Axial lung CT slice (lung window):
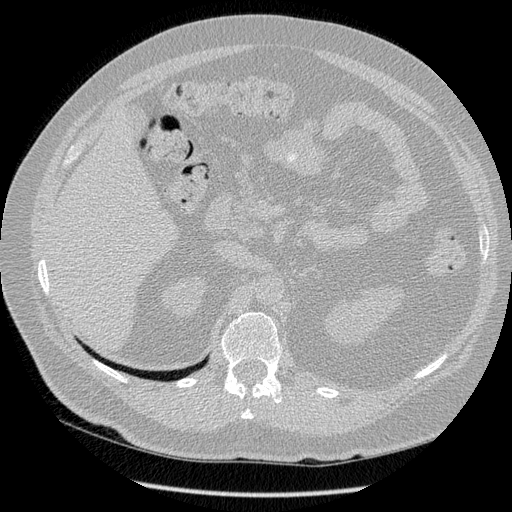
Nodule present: no